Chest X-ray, AP view. Patient: 21 years old, sex M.
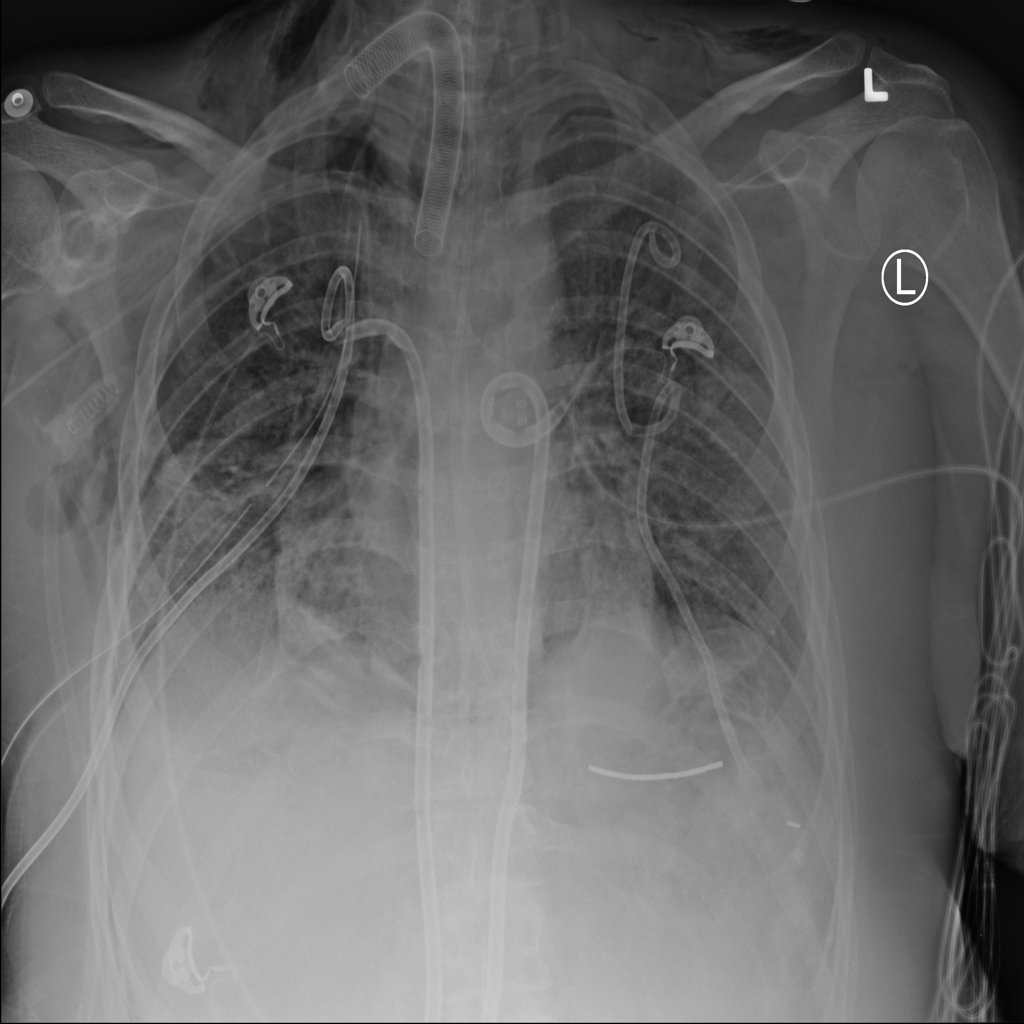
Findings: Emphysema, Infiltration